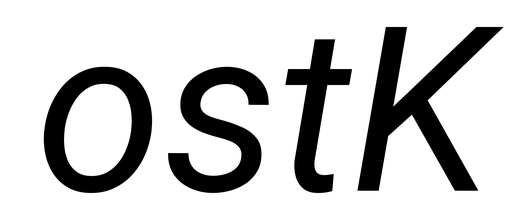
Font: Roboto-Italic_Italic